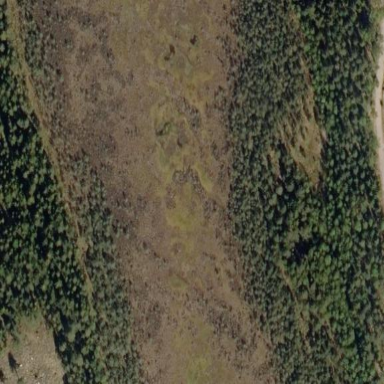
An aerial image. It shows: Bog wetland area.